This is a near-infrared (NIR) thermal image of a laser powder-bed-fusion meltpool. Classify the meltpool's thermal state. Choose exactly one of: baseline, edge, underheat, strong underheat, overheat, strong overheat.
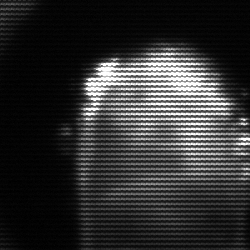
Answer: baseline